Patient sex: F
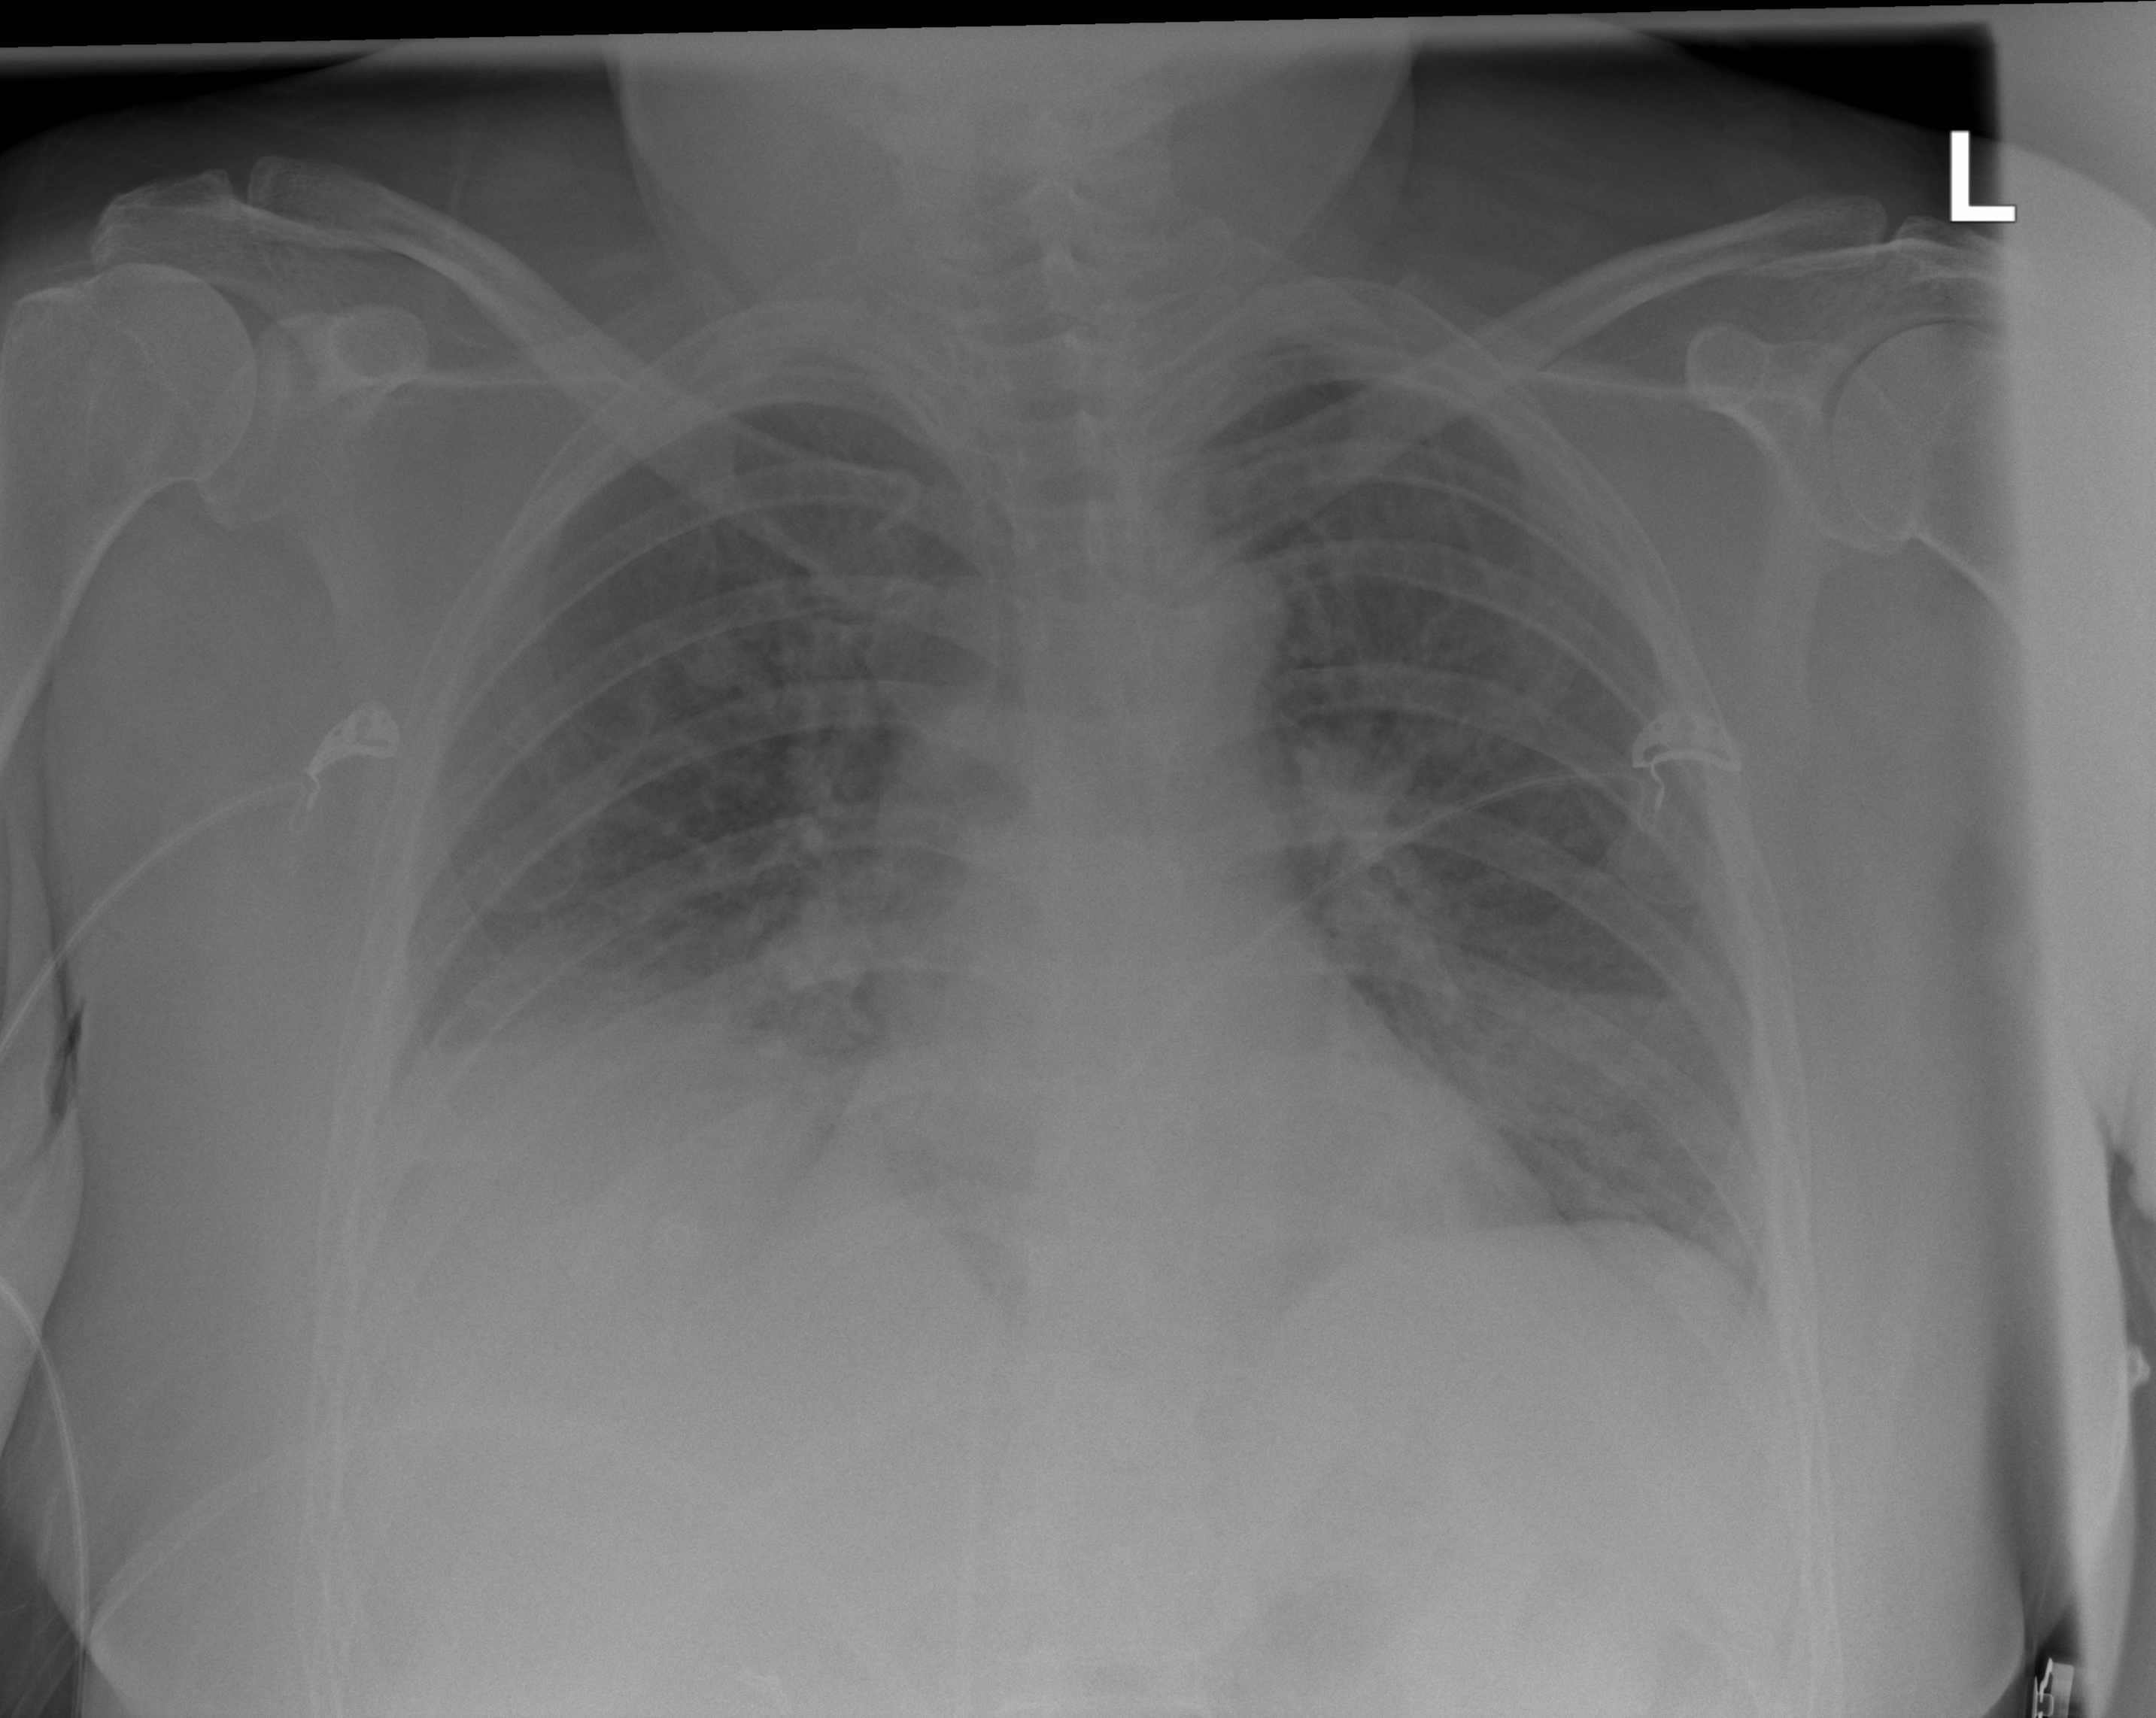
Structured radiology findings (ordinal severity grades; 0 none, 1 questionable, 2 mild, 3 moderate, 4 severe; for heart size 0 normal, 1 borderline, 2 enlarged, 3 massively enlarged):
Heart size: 2
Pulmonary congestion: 2
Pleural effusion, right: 2
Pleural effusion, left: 0
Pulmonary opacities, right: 1
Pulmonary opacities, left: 2
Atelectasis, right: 2
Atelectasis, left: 2